Brain MRI, t2w sequence, axial 2D slice.
Patient: age 33, sex F, weight 95 kg, height 1.95 m
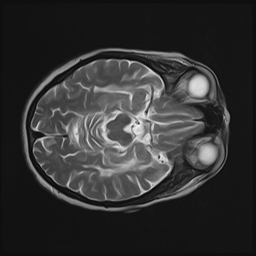